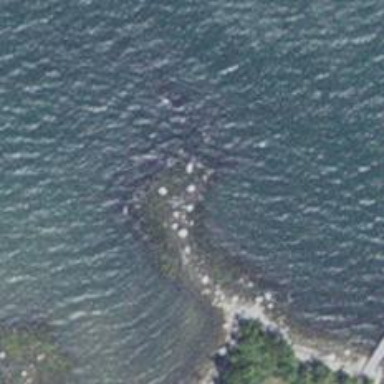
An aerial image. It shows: Natural rock reef.